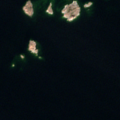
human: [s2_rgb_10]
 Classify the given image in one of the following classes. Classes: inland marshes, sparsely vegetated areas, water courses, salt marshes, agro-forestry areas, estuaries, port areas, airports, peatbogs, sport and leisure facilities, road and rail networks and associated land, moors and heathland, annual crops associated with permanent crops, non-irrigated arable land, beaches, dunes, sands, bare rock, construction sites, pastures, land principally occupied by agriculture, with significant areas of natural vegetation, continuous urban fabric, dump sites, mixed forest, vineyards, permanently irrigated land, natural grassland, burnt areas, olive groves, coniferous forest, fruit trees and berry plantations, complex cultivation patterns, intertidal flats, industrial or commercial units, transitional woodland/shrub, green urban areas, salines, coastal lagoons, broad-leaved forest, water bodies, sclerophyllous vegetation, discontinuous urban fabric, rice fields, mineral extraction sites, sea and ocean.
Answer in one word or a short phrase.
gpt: sea and ocean